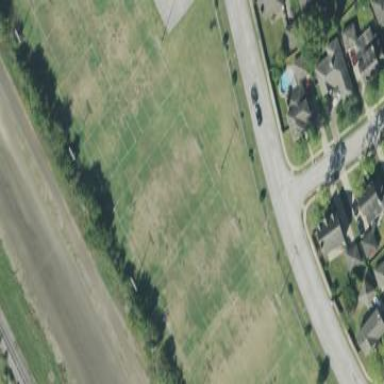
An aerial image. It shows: Soccer pitch for leisure land activities.